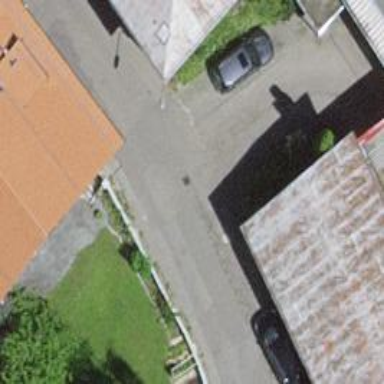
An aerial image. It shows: Residential road with sett surface.